Question: I want to create a list of order items; for each item, I want to display a list all child items. In the child items list, I want to show information about the item and its links-->child items can have links to child items of the parent's siblings (the itemId of the linked items is provided in the '//links/itemId' field.
I hope that I can achieve this result by passing the parents' itemId to the nested list, however, I have come up short. I will give an example below.
Example XML:
'''
<?xml version="1.0" encoding="UTF-8" standalone="yes"?>
<order>
<items>
<itemId>1</itemId>
<name>Item1</name>
<offeringRef>offering1</offeringRef>
<children>
<items>
<itemId>2</itemId>
<name>Item2</name>
<offeringRef>offering2</offeringRef>
<links>
<linkName>toOffering4</linkName>
<itemId>9</itemId>
</links>
<links>
<linkName>toOffering3</linkName>
<itemId>3</itemId>
</links>
</items>
<items>
<itemId>3</itemId>
<name>Item3</name>
<offeringRef>offering2</offeringRef>
<links>
<linkName>toOffering4</linkName>
<itemId>8</itemId>
</links>
</items>
</children>
</items>
<items>
<itemId>4</itemId>
<name>Item4</name>
<offeringRef>offering1</offeringRef>
<children>
<items>
<itemId>5</itemId>
<name>Item5</name>
<offeringRef>offering2</offeringRef>
<links>
<linkName>toOffering4</linkName>
<itemId>10</itemId>
</links>
</items>
<items>
<itemId>6</itemId>
<name>Item6</name>
<offeringRef>offering2</offeringRef>
</items>
</children>
</items>
<items>
<itemId>7</itemId>
<name>Item7</name>
<offeringRef>offering3</offeringRef>
<children>
<items>
<itemId>8</itemId>
<name>Item8</name>
<offeringRef>offering4</offeringRef>
</items>
<items>
<itemId>9</itemId>
<name>Item9</name>
<offeringRef>offering4</offeringRef>
</items>
<items>
<itemId>10</itemId>
<name>Item10</name>
<offeringRef>offering4</offeringRef>
</items>
<items>
<itemId>11</itemId>
<name>Item11</name>
<offeringRef>offering5</offeringRef>
</items>
</children>
</items>
</order>
'''
Example JRXML:
'''
<?xml version="1.0" encoding="UTF-8"?>
<jasperReport xmlns="http://jasperreports.sourceforge.net/jasperreports" xmlns:xsi="http://www.w3.org/2001/XMLSchema-instance" xsi:schemaLocation="http://jasperreports.sourceforge.net/jasperreports http://jasperreports.sourceforge.net/xsd/jasperreport.xsd" name="OrderReport-Links" pageWidth="595" pageHeight="842" columnWidth="555" leftMargin="20" rightMargin="20" topMargin="20" bottomMargin="20" uuid="b748b258-915c-41ff-842c-9deb952cf667">
<subDataset name="Offering1List" uuid="97b9effb-88fa-431e-83ef-1c4f48f43b2a">
<property name="com.jaspersoft.studio.data.defaultdataadapter" value="OrderWithLinks"/>
<parameter name="CURRENT_ITEM_ID" class="java.lang.String" evaluationTime="Late">
<parameterDescription><![CDATA[]]></parameterDescription>
<defaultValueExpression><![CDATA["/order/items[offeringRef='offering1']"]]></defaultValueExpression>
</parameter>
<parameter name="PATH_TO_OFFERING2" class="java.lang.String" evaluationTime="Late">
<parameterDescription><![CDATA[]]></parameterDescription>
<defaultValueExpression><![CDATA["/order/items[offeringRef='offering1']/children/items[offeringRef='offering2']"]]></defaultValueExpression>
</parameter>
<queryString language="xPath">
<![CDATA[/order/items[offeringRef='offering1']]]>
</queryString>
<field name="itemId_1" class="java.lang.String">
<fieldDescription><![CDATA[itemId]]></fieldDescription>
</field>
<field name="name_1" class="java.lang.String">
<fieldDescription><![CDATA[name]]></fieldDescription>
</field>
<field name="offeringRef_1" class="java.lang.String">
<fieldDescription><![CDATA[offeringRef]]></fieldDescription>
</field>
<variable name="V_CURRENT_ITEM_ID" class="java.lang.String">
<variableExpression><![CDATA[((org.w3c.dom.Node)((net.sf.jasperreports.engine.data.JRXmlDataSource)$P{REPORT_DATA_SOURCE}).getSelectObject(((net.sf.jasperreports.engine.data.JRXmlDataSource)$P{REPORT_DATA_SOURCE}).getCurrentNode() , "itemId/text()")).getNodeValue().toString()]]></variableExpression>
</variable>
<variable name="V_PARENT_OF_CURRENT_NODE" class="java.lang.String">
<variableExpression><![CDATA[((org.w3c.dom.Node)((net.sf.jasperreports.engine.data.JRXmlDataSource)$P{REPORT_DATA_SOURCE}).getSelectObject(((net.sf.jasperreports.engine.data.JRXmlDataSource)$P{REPORT_DATA_SOURCE}).getCurrentNode() , "../../itemId/text()")).getNodeValue().toString()]]></variableExpression>
</variable>
<variable name="V_ITEM_ID" class="java.lang.String">
<variableExpression><![CDATA[((org.w3c.dom.Node)((net.sf.jasperreports.engine.data.JRXmlDataSource)$P{REPORT_DATA_SOURCE}).getSelectObject(((net.sf.jasperreports.engine.data.JRXmlDataSource)$P{REPORT_DATA_SOURCE}).getCurrentNode() , "itemId/text()")).getNodeValue().toString()]]></variableExpression>
</variable>
</subDataset>
<subDataset name="Offering2List" uuid="76bc8192-4801-4f2c-8e03-89f8a38a588b">
<property name="com.jaspersoft.studio.data.defaultdataadapter" value="OrderWithLinks"/>
<parameter name="PATH_TO_OFFERING2" class="java.lang.String" evaluationTime="Late">
<defaultValueExpression><![CDATA["/order/items[offeringRef='offering1']/children/items[offeringRef='offering2']"]]></defaultValueExpression>
</parameter>
<queryString language="xPath">
<![CDATA[/order/items[offeringRef='offering1']/children/items[offeringRef='offering2']]]>
</queryString>
<field name="itemId_1" class="java.lang.String">
<fieldDescription><![CDATA[itemId]]></fieldDescription>
</field>
<field name="name_1" class="java.lang.String">
<fieldDescription><![CDATA[name]]></fieldDescription>
</field>
<field name="offeringRef_1" class="java.lang.String">
<fieldDescription><![CDATA[offeringRef]]></fieldDescription>
</field>
<field name="parentItemId" class="java.lang.String">
<fieldDescription><![CDATA[../../itemId]]></fieldDescription>
</field>
<field name="Offering4ItemName" class="java.lang.String">
<fieldDescription><![CDATA[../../../items[offeringRef='offering3']/children/items[offeringRef='offering4' and itemId=current()/links[linkName='toOffering4']/itemId]/name]]></fieldDescription>
</field>
<variable name="V_CURRENT_ITEM_ID" class="java.lang.String">
<variableExpression><![CDATA[((org.w3c.dom.Node)((net.sf.jasperreports.engine.data.JRXmlDataSource)$P{REPORT_DATA_SOURCE}).getSelectObject(((net.sf.jasperreports.engine.data.JRXmlDataSource)$P{REPORT_DATA_SOURCE}).getCurrentNode() , "itemId/text()")).getNodeValue().toString()]]></variableExpression>
</variable>
<variable name="V_PARENT_OF_CURRENT_NODE" class="java.lang.String">
<variableExpression><![CDATA[$V{V_PARENT_OF_CURRENT_NODE}]]></variableExpression>
</variable>
<variable name="ITEM_ID" class="java.lang.String">
<variableExpression><![CDATA[$V{ITEM_ID}]]></variableExpression>
</variable>
</subDataset>
<parameter name="CURRENT_ITEM_ID" class="java.lang.String" isForPrompting="false" evaluationTime="Late">
<defaultValueExpression><![CDATA["/order/items[offeringRef='offering1']"]]></defaultValueExpression>
</parameter>
<parameter name="PATH_TO_OFFERING2" class="java.lang.String" isForPrompting="false" evaluationTime="Late">
<defaultValueExpression><![CDATA["/order/items[offeringRef='offering1']/children/items[offeringRef='offering2']"]]></defaultValueExpression>
</parameter>
<queryString language="xPath">
<![CDATA[/order]]>
</queryString>
<field name="itemId" class="java.lang.String">
<fieldDescription><![CDATA[itemId]]></fieldDescription>
</field>
<field name="name" class="java.lang.String">
<fieldDescription><![CDATA[name]]></fieldDescription>
</field>
<field name="offeringRef" class="java.lang.String">
<fieldDescription><![CDATA[offeringRef]]></fieldDescription>
</field>
<variable name="V_MAIN_CURRENT_ITEM_ID" class="java.lang.String">
<variableExpression><![CDATA[((org.w3c.dom.Node)((net.sf.jasperreports.engine.data.JRXmlDataSource)$P{REPORT_DATA_SOURCE}).getSelectObject(((net.sf.jasperreports.engine.data.JRXmlDataSource)$P{REPORT_DATA_SOURCE}).getCurrentNode() , "itemId/text()")).getNodeValue().toString()]]></variableExpression>
</variable>
<detail>
<band height="125" splitType="Stretch">
<componentElement>
<reportElement x="0" y="10" width="560" height="60" uuid="021a30b2-8d3f-4962-b222-1cc61c257058"/>
<jr:list xmlns:jr="http://jasperreports.sourceforge.net/jasperreports/components" xsi:schemaLocation="http://jasperreports.sourceforge.net/jasperreports/components http://jasperreports.sourceforge.net/xsd/components.xsd" printOrder="Vertical">
<datasetRun subDataset="Offering1List" uuid="1b1d83bc-81d3-4694-8ec5-ee68916237e9">
<dataSourceExpression><![CDATA[((net.sf.jasperreports.engine.data.JRXmlDataSource)$P{REPORT_DATA_SOURCE}).dataSource("/order/items[offeringRef='offering1']")]]></dataSourceExpression>
</datasetRun>
<jr:listContents height="60" width="560">
<frame>
<reportElement x="0" y="0" width="560" height="60" uuid="6eb14281-c6c6-41a3-9579-5d2a9a8a52cb"/>
<box>
<topPen lineWidth="1.0" lineStyle="Solid" lineColor="#000000"/>
<leftPen lineWidth="1.0" lineStyle="Solid" lineColor="#000000"/>
<bottomPen lineWidth="1.0" lineStyle="Solid" lineColor="#000000"/>
<rightPen lineWidth="1.0" lineStyle="Solid" lineColor="#000000"/>
</box>
<textField>
<reportElement x="0" y="0" width="140" height="15" uuid="3a0d8007-ac1e-4686-99b3-8efe2db3e948">
</reportElement>
<textFieldExpression><![CDATA["Offering: "+$F{offeringRef_1}]]></textFieldExpression>
</textField>
<textField>
<reportElement x="140" y="0" width="100" height="15" uuid="ec93e06d-4e71-42c6-97b9-73e2fe37c557">
</reportElement>
<textFieldExpression><![CDATA["Item Name: " + $F{name_1}]]></textFieldExpression>
</textField>
<textField>
<reportElement x="240" y="0" width="100" height="15" uuid="f6ea5cbc-3708-42b1-bede-9d13cffdf7c2">
</reportElement>
<textFieldExpression><![CDATA["Item ID: "+$F{itemId_1}]]></textFieldExpression>
</textField>
<componentElement>
<reportElement x="41" y="31" width="519" height="30" uuid="70a6f387-6b4f-4346-8d0c-ecd65dd4cd05"/>
<jr:list printOrder="Vertical">
<datasetRun subDataset="Offering2List" uuid="e41844dc-e580-4395-858f-2e9231c6de72">
<datasetParameter name="PATH_TO_OFFERING2">
<datasetParameterExpression><![CDATA["/order/items[offeringRef='offering1' and itemId=" + $V{V_PARENT_OF_CURRENT_NODE}+ "]/children/items[offeringRef='offering2' and itemId=" + $V{V_CURRENT_ITEM_ID} + "]"]]></datasetParameterExpression>
</datasetParameter>
<dataSourceExpression><![CDATA[((net.sf.jasperreports.engine.data.JRXmlDataSource)$P{REPORT_DATA_SOURCE}).dataSource($P{PATH_TO_OFFERING2})]]></dataSourceExpression>
</datasetRun>
<jr:listContents height="30" width="519">
<frame>
<reportElement x="0" y="0" width="519" height="30" uuid="b2cfd080-c19c-439b-8b18-9c6fe74879b5"/>
<box>
<topPen lineWidth="1.0" lineStyle="Solid" lineColor="#000000"/>
<leftPen lineWidth="1.0" lineStyle="Solid" lineColor="#000000"/>
<bottomPen lineWidth="1.0" lineStyle="Solid" lineColor="#000000"/>
<rightPen lineWidth="1.0" lineStyle="Solid" lineColor="#000000"/>
</box>
<textField>
<reportElement x="100" y="0" width="70" height="30" uuid="881df01d-4f99-44f7-8e2e-bbdd8a39be2f"/>
<textFieldExpression><![CDATA["Item ID: "+ $V{V_CURRENT_ITEM_ID}]]></textFieldExpression>
</textField>
<textField>
<reportElement x="170" y="0" width="100" height="30" uuid="174cbad9-4171-4ec8-aa6d-1f022f340d5b"/>
<textFieldExpression><![CDATA["Item Name: "+ $F{name_1}]]></textFieldExpression>
</textField>
<textField>
<reportElement x="0" y="0" width="100" height="30" uuid="d57ace7b-f0ef-499d-ba2b-893c1110750b"/>
<textFieldExpression><![CDATA["Offering: "+$F{offeringRef_1}]]></textFieldExpression>
</textField>
<textField>
<reportElement x="400" y="0" width="100" height="30" uuid="d43d3271-c481-4128-8647-feb198f32b68"/>
<textFieldExpression><![CDATA["Parent Item ID: "+ $F{parentItemId} + " : " + $V{ITEM_ID}]]></textFieldExpression>
</textField>
<textField>
<reportElement x="270" y="0" width="130" height="30" uuid="66324252-49fd-4d78-9830-d5ef7ec66600"/>
<textFieldExpression><![CDATA["Offering 4 Name: "+ $F{Offering4ItemName}]]></textFieldExpression>
</textField>
</frame>
</jr:listContents>
</jr:list>
</componentElement>
<textField>
<reportElement x="340" y="0" width="220" height="15" uuid="82201018-17ef-4eb7-91bb-d6ba4f86b13c">
</reportElement>
<textFieldExpression><![CDATA["Current Item ID (Variable): " + $V{V_ITEM_ID}]]></textFieldExpression>
</textField>
<frame>
<reportElement x="40" y="15" width="520" height="15" uuid="7dc8c9ce-a511-4e13-bb6b-647f05c1785a">
</reportElement>
<box>
<topPen lineWidth="1.0" lineStyle="Solid" lineColor="#000000"/>
<leftPen lineWidth="1.0" lineStyle="Solid" lineColor="#000000"/>
<bottomPen lineWidth="1.0" lineStyle="Solid" lineColor="#000000"/>
<rightPen lineWidth="1.0" lineStyle="Solid" lineColor="#000000"/>
</box>
<staticText>
<reportElement x="0" y="0" width="100" height="15" uuid="860a6ae0-798b-4e16-a920-3223d602eebb">
</reportElement>
<text><![CDATA[Childs Items:]]></text>
</staticText>
</frame>
</frame>
</jr:listContents>
</jr:list>
</componentElement>
</band>
</detail>
</jasperReport>
'''
The expected output (without the rows that are crossed out with red lines) is given as follows:

Does anyone know how I can make this report?
NOTE: This be achieved using the solution in <URL>
Ouput using subDataSource '/items/children/items[offeringRef='offering2']' (problems have been circled):
<URL>
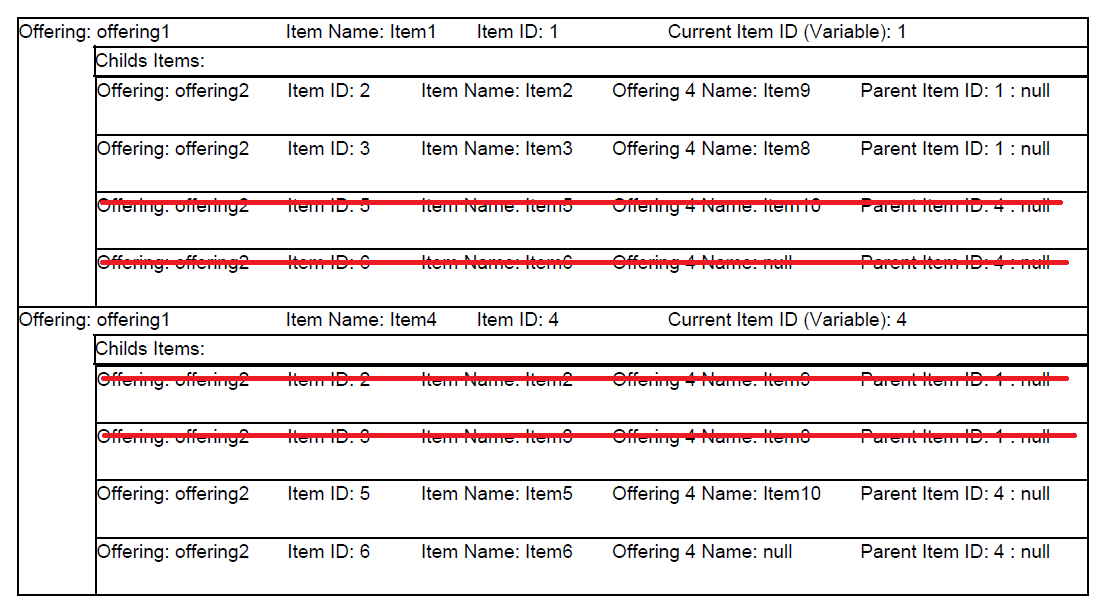
Answer: Use the following data source for the nested list:
'''
<dataSourceExpression><![CDATA[((net.sf.jasperreports.engine.data.JRXmlDataSource)$P{REPORT_DATA_SOURCE}).dataSource("/order/items[offeringRef='offering1' and itemId=" + $F{itemId_1}+ "]/children/items[offeringRef='offering2']")]]></dataSourceExpression>
'''
See <URL> for details.